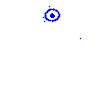
Particle: pion